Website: apple
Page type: receipt
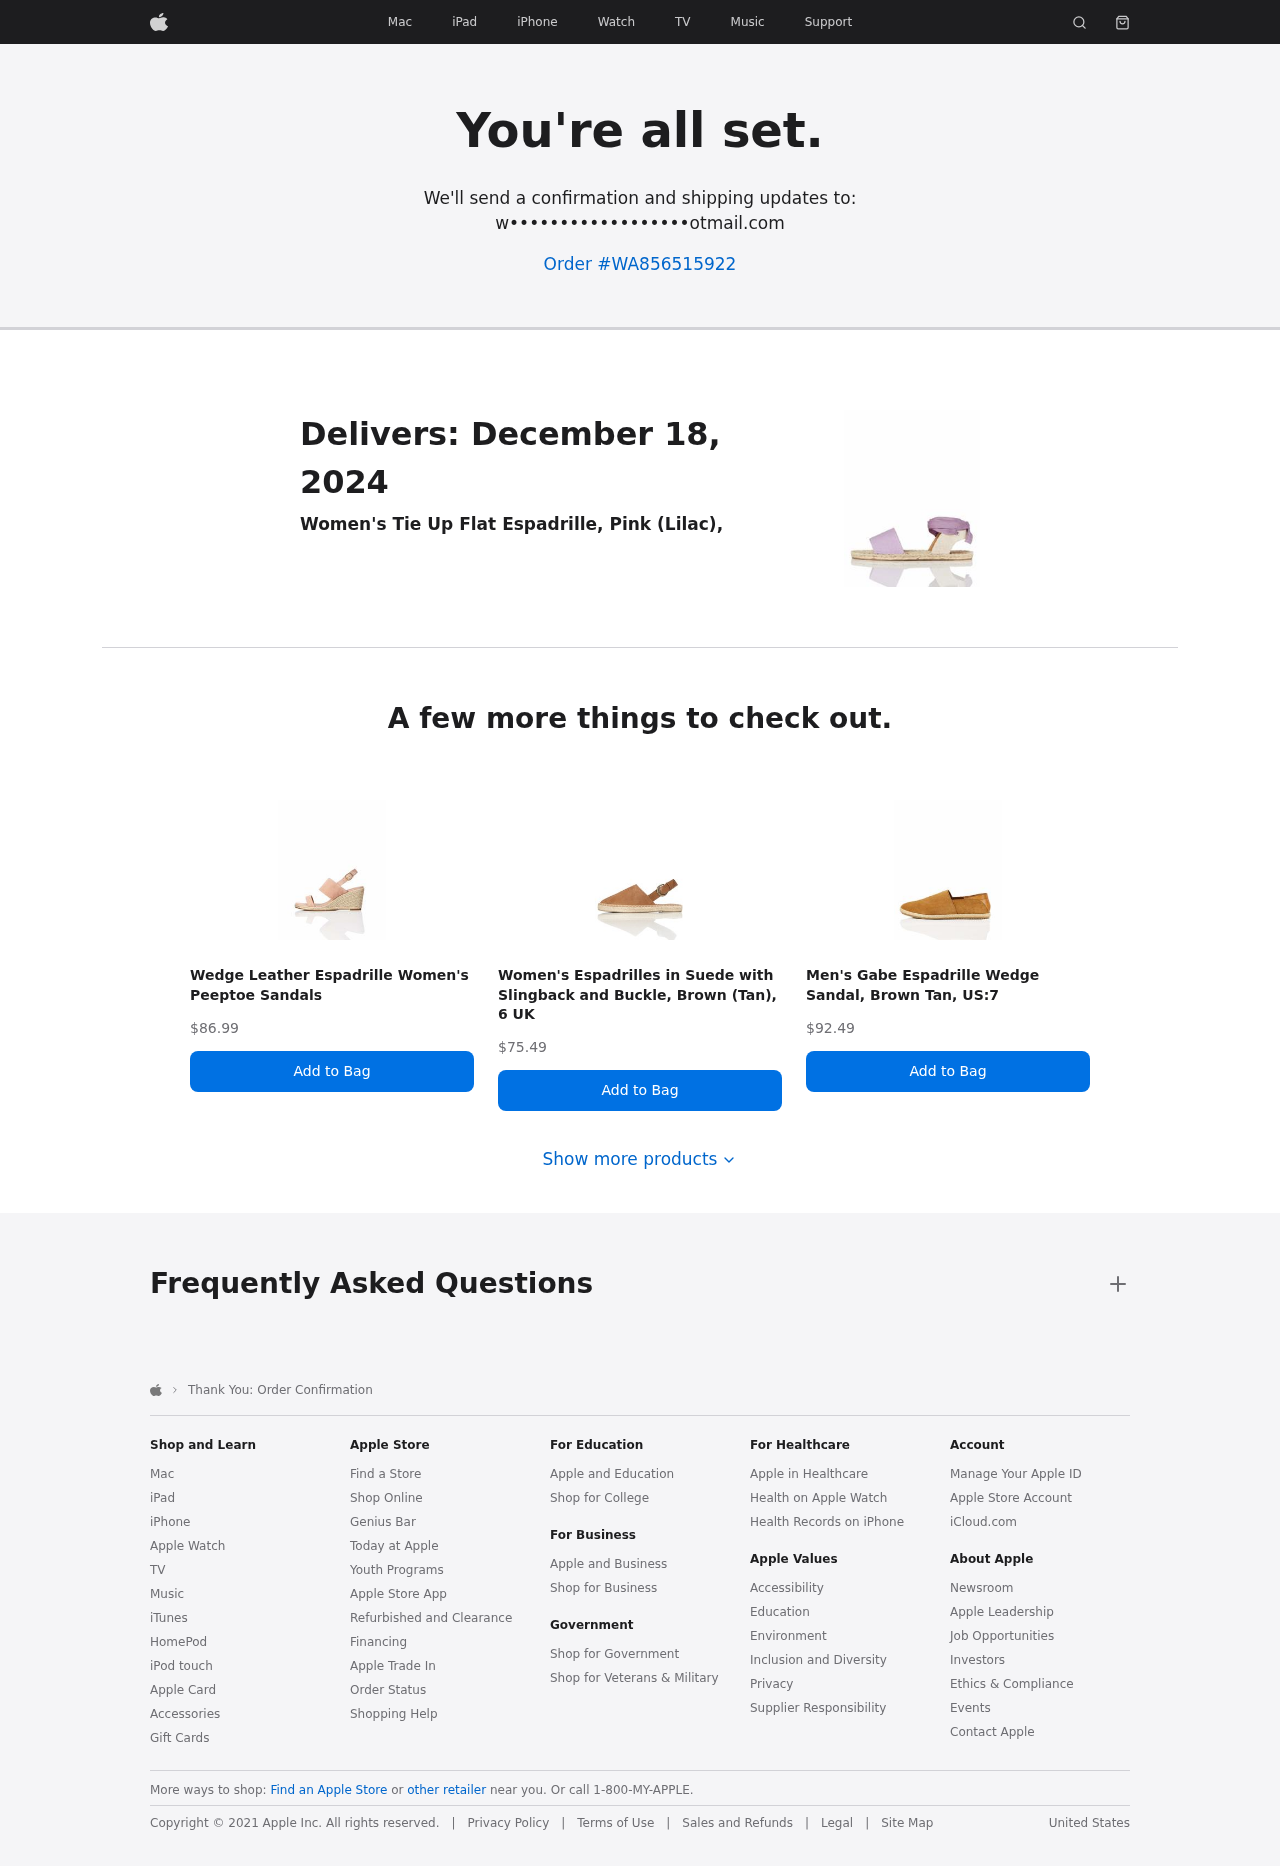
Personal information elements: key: PII_EMAIL
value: w••••••••••••••••••otmail.com
Product elements: key: PRODUCT1_NAME
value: Women's Tie Up Flat Espadrille, Pink (Lilac),
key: PRODUCT2_NAME
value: Wedge Leather Espadrille Women's Peeptoe Sandals
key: PRODUCT2_PRICE
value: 86.99
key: PRODUCT3_NAME
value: Women's Espadrilles in Suede with Slingback and Buckle, Brown (Tan), 6 UK
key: PRODUCT3_PRICE
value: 75.49
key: PRODUCT4_NAME
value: Men's Gabe Espadrille Wedge Sandal, Brown Tan, US:7
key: PRODUCT4_PRICE
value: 92.49
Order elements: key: ORDER_ID
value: WA856515922
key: ORDER_DELIVERY_DATE
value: December 18, 2024